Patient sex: M
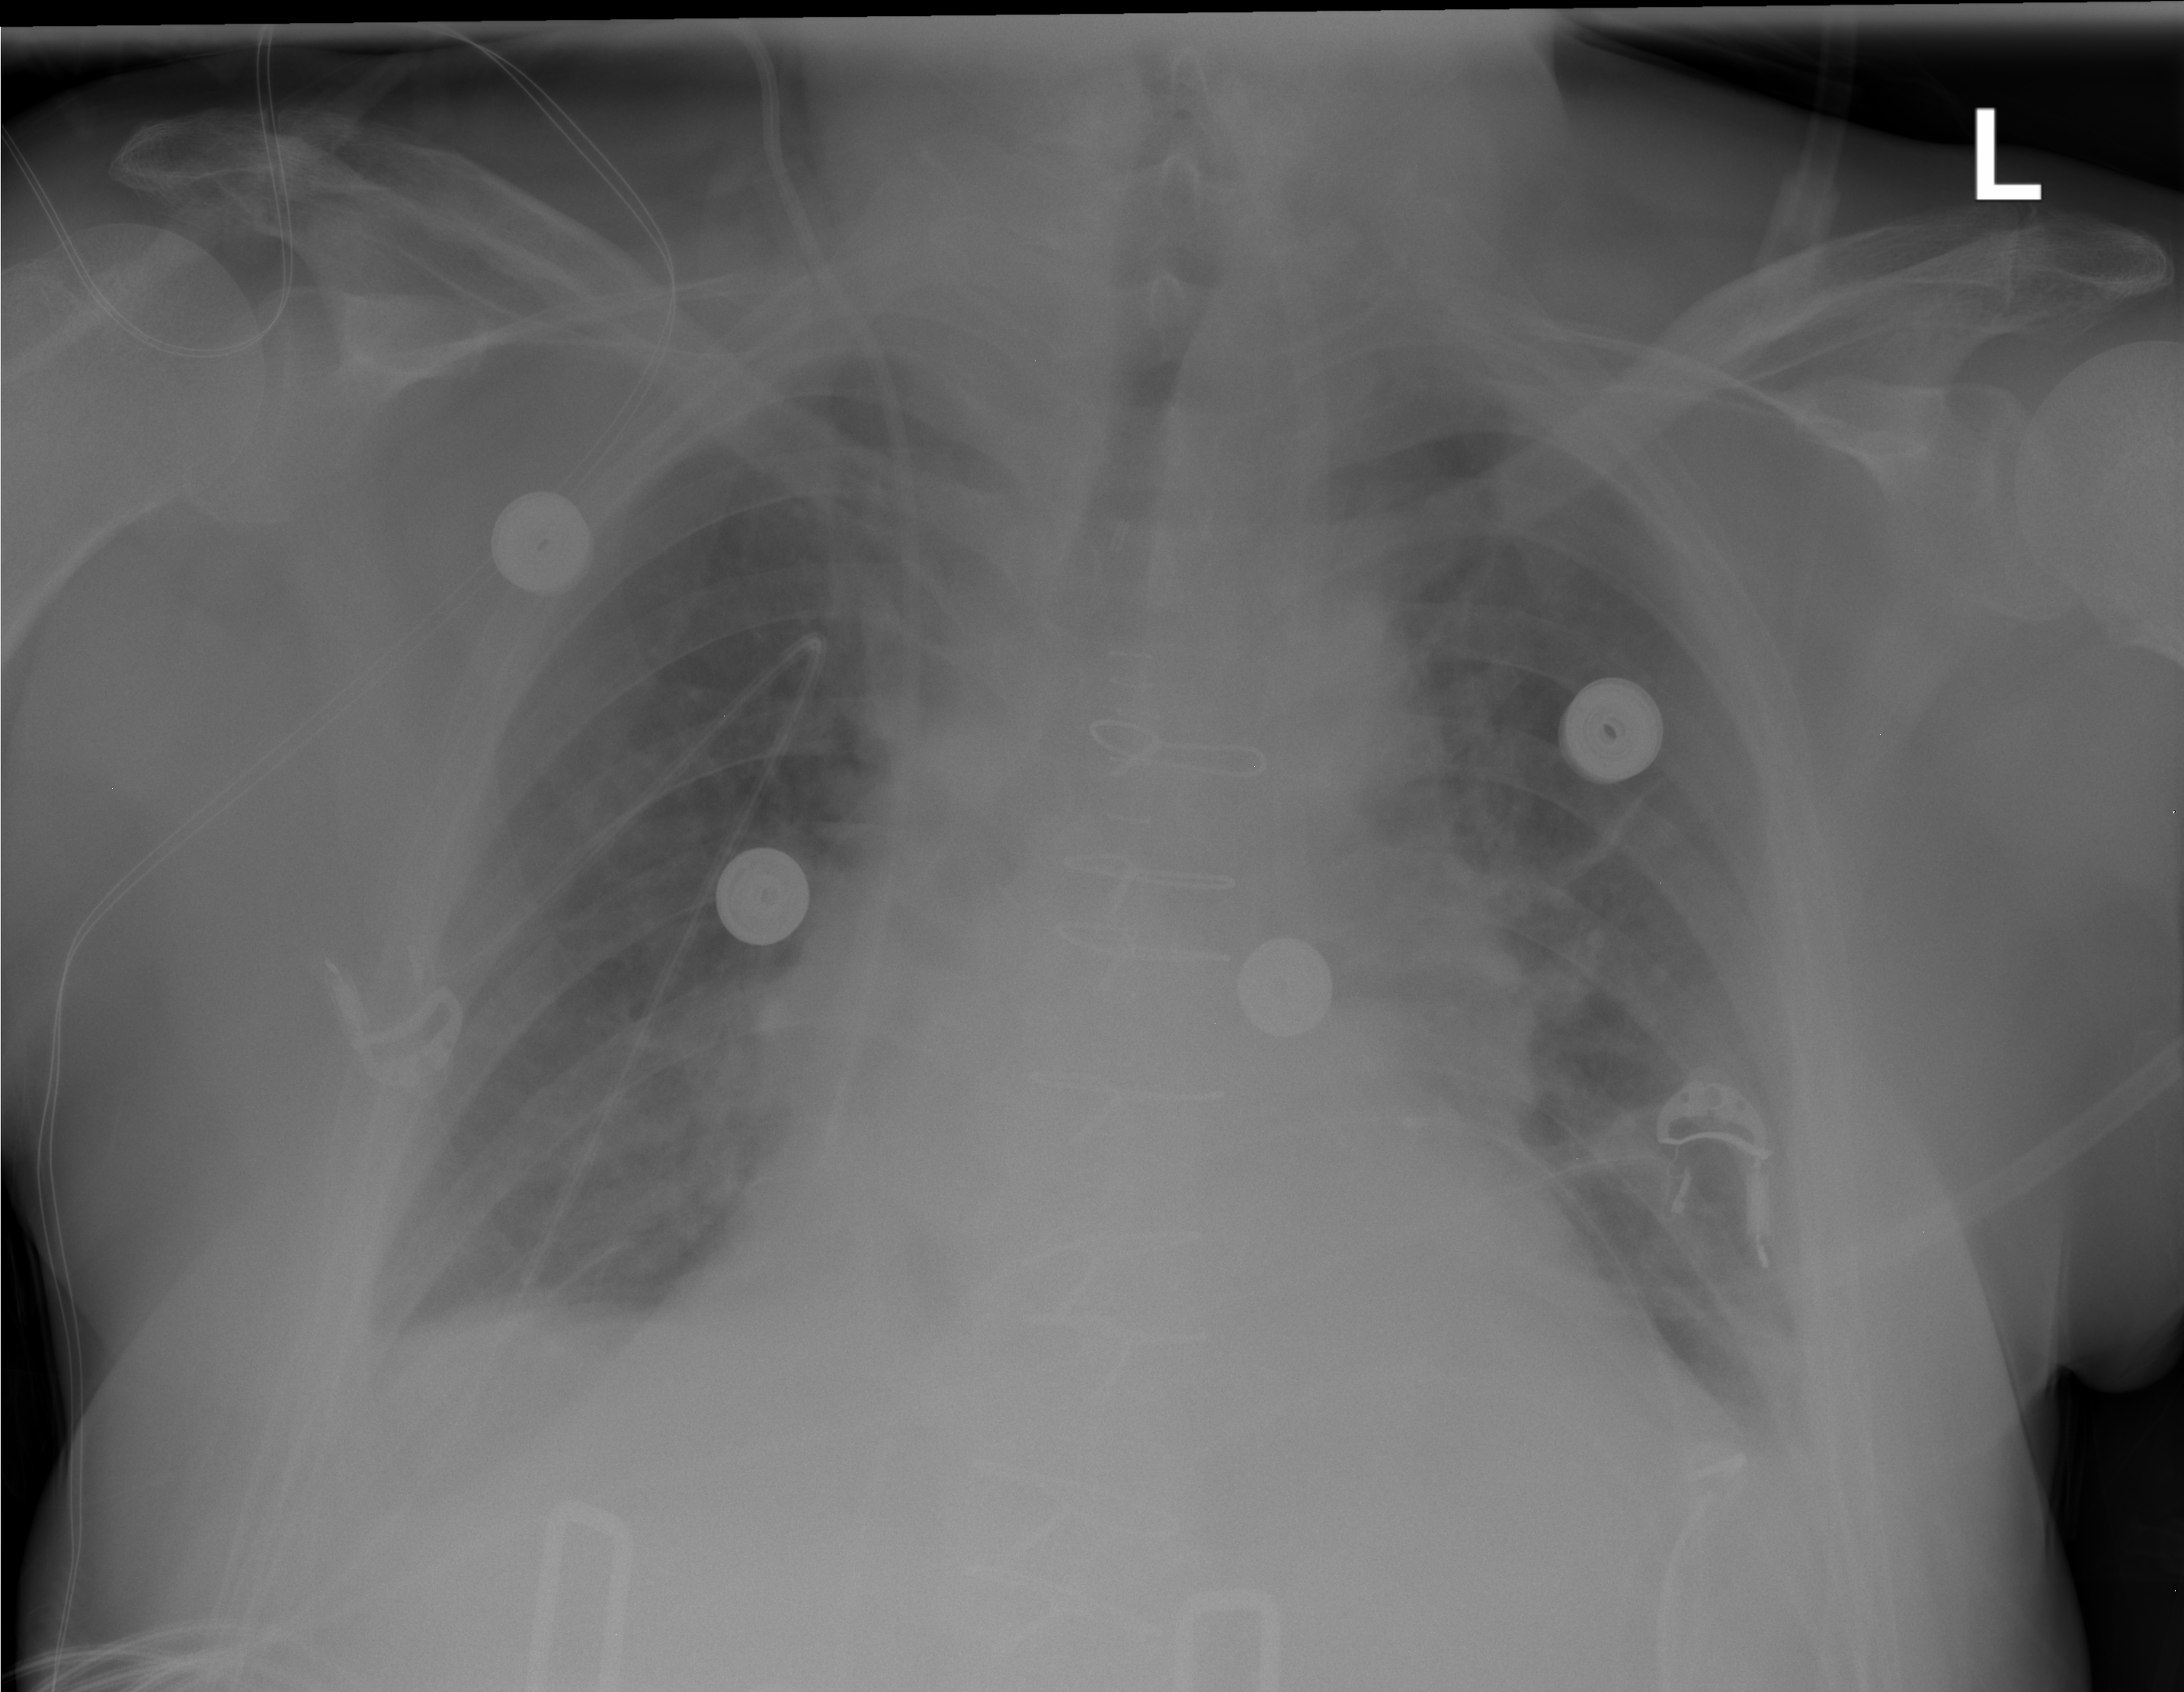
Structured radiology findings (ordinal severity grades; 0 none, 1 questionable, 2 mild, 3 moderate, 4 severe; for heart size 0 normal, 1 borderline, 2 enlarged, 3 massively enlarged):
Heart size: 0
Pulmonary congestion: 2
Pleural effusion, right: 0
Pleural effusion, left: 1
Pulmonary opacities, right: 0
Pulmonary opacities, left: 0
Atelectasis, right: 0
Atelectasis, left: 2